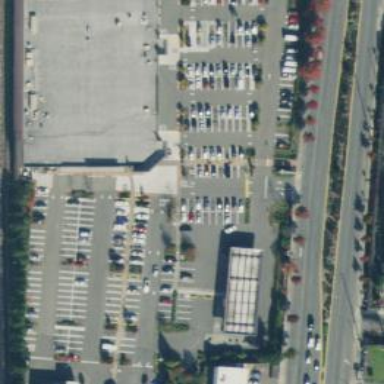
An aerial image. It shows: Trolley bay.